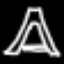
Label: The Eiffel Tower